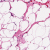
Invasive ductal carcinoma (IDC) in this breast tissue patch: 0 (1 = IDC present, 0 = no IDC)